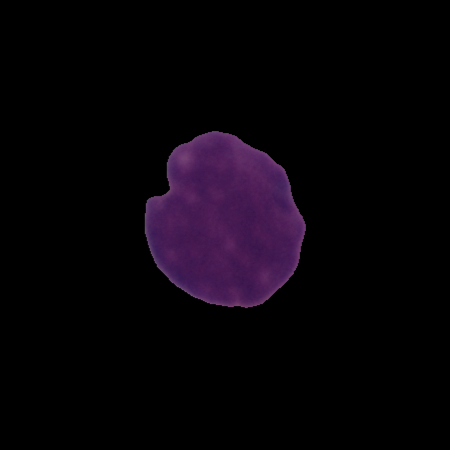
Label: cancer